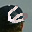
Label: 6